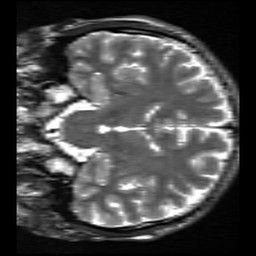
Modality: inplaneT2
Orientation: coronal
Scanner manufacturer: siemens
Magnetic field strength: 3 T
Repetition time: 7.02 s
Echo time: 0.069 s